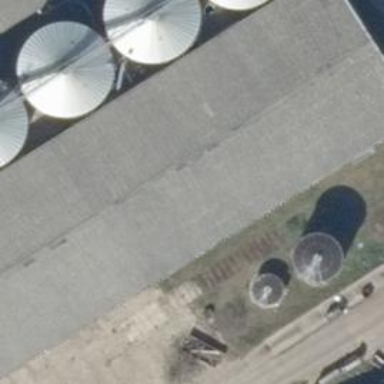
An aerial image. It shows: Industrial building.